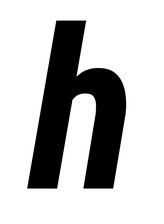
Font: Roboto-Italic_Condensed_Bold_Italic